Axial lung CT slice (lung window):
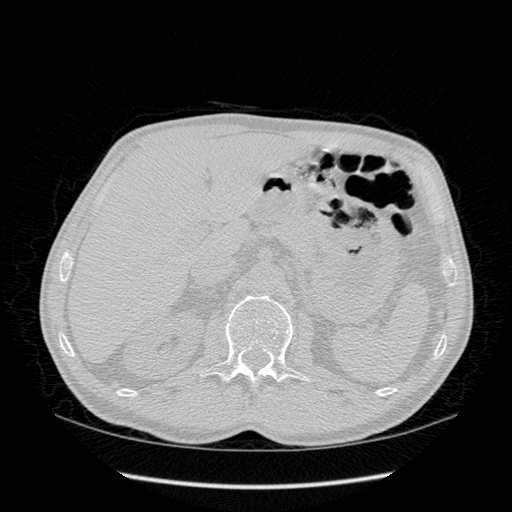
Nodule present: no